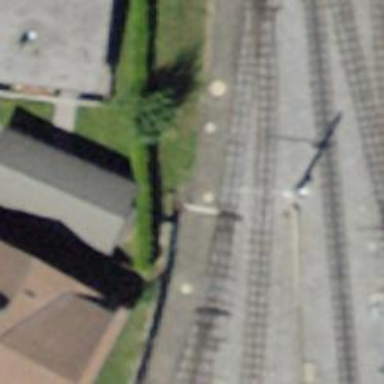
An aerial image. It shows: Railway switch.